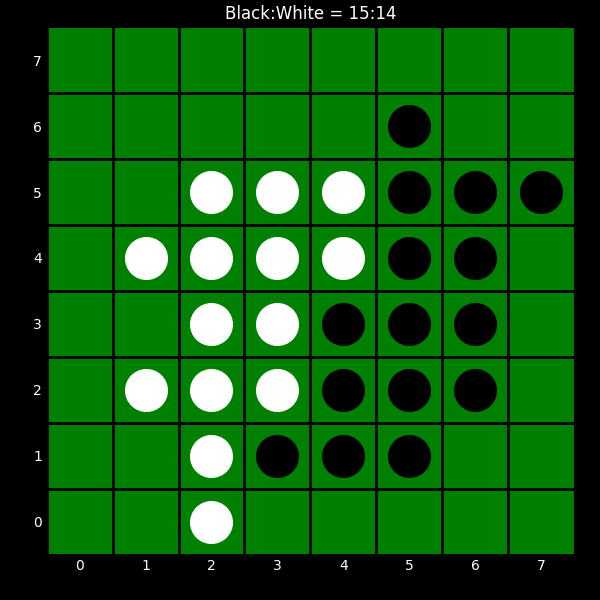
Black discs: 15
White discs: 14